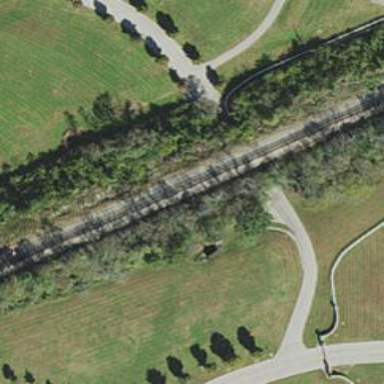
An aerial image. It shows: Railway tracks on embankment.